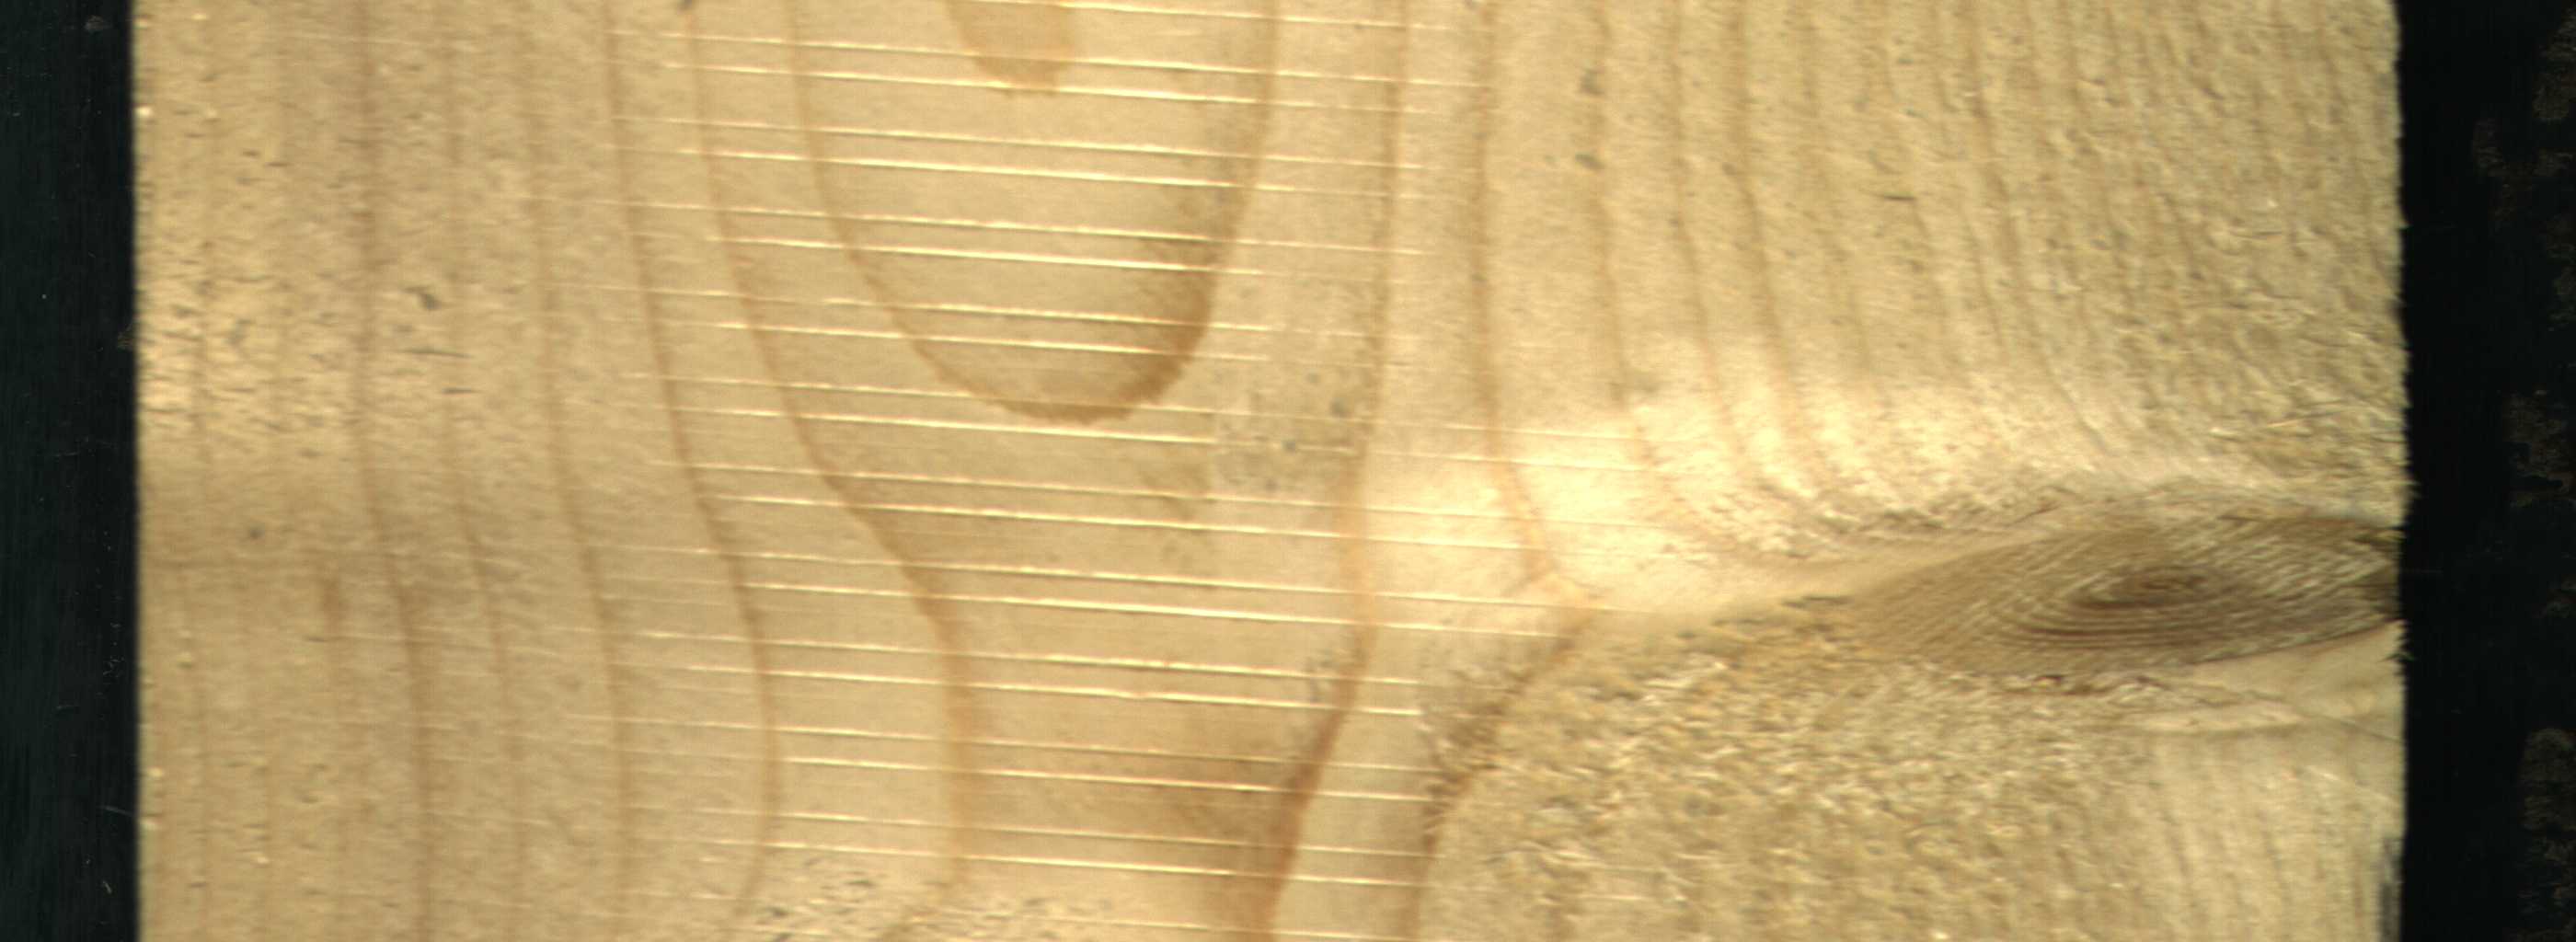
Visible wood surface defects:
Live_Knot